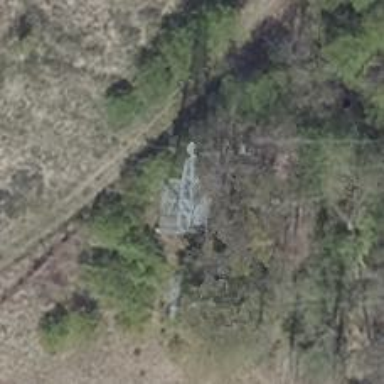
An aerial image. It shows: Power line is depicted.